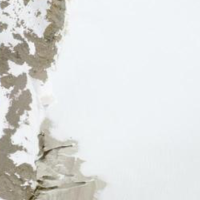
EUNIS habitat code: 49
Species observed at this site:
Pyrrhocorax graculus